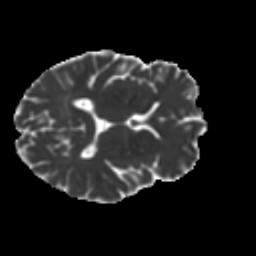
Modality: MD
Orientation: axial
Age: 37
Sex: male
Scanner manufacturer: ge
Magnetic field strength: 3 T
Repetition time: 7.8 s
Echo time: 0.061 s